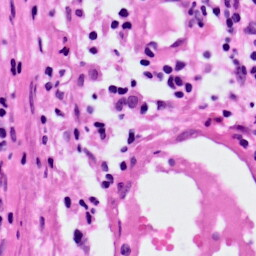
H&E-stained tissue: Lung